Field crop: maize
Growth stage: 1
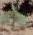
Species: datura